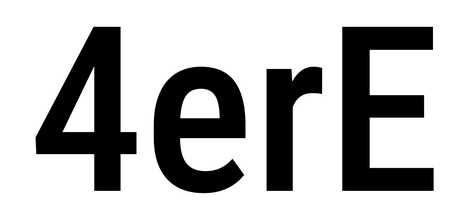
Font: Roboto_Condensed_Medium